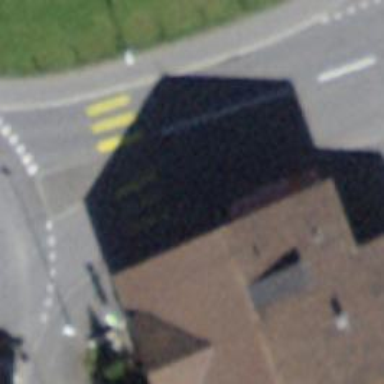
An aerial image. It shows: Marked crossing with pedestrian island.